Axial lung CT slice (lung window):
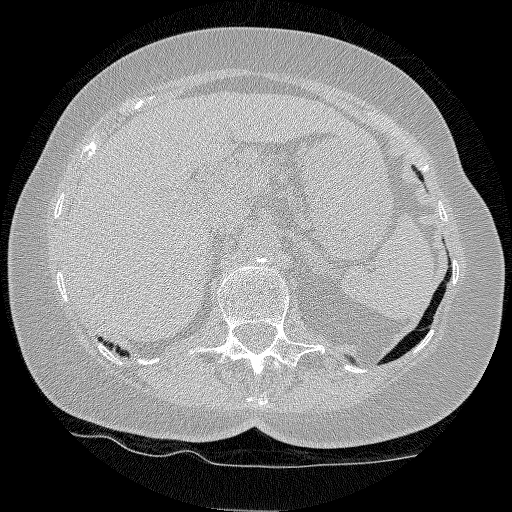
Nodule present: no